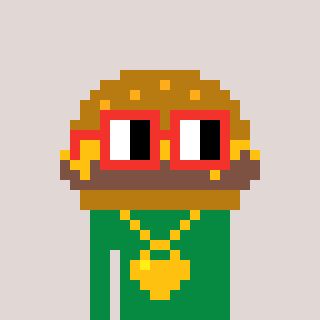
a pixel art character with square red glasses, a burger-shaped head and a green-colored body on a warm background